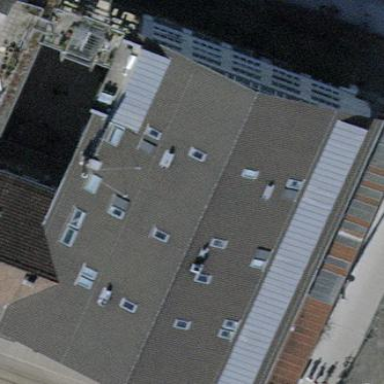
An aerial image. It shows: Building with gabled roof.